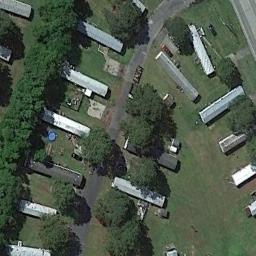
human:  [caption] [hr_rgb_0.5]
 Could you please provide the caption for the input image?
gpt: There are many trees in the mobile home park .

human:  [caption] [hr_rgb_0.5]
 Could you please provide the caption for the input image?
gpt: The mobile home park has some neatly arranged mobile homes, Trees and a green belt and a road goes through the mobile home park .

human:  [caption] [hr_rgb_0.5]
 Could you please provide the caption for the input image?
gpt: There are a row of colorful mobile homes on both sides of the road .

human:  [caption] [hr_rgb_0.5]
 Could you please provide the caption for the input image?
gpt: The mobile home park is on the grass next to some trees .

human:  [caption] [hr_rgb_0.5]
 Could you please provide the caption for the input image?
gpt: There are some buildings and green trees in the mobile home park .